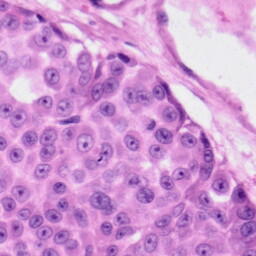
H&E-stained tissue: Skin